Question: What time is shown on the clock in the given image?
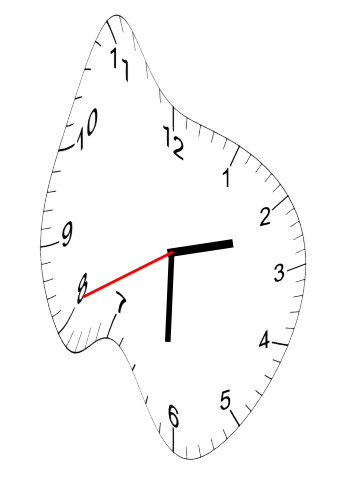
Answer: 02:30:41